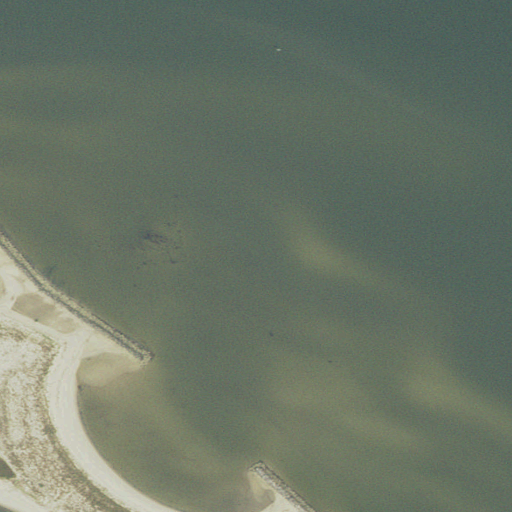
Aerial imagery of cape in Virginia named Northend Point containing open water, barren land, herbaceous wetlands, and grassland